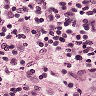
Metastatic tissue present: no